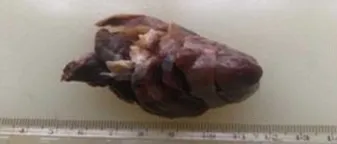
Serial sections of the mass).
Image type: pathology (h&e)